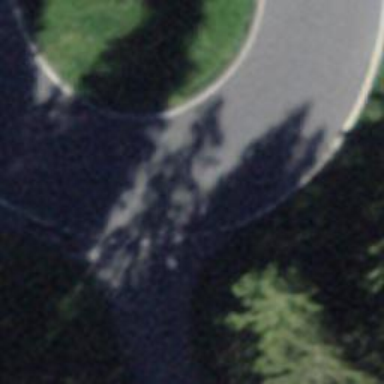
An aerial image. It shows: Bus stop along the road.